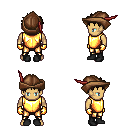
a pixel art fantasy rpg character, male body template, human, tanned skin, gold chest armor, gold greaves, brown bedhead hairstyle, leather cap, gold gloves, black shoes, four views (front, back, left, right), 2x2 character sprite sheet, small pixel art, hard edges, no anti-aliasing